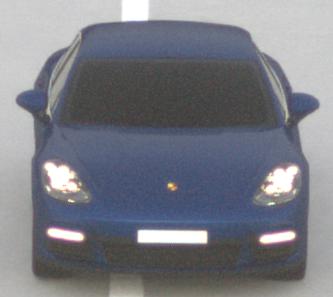
Make: Porsche
Model: Panamera
Detailed model: Panamera (971)
Model produced from: 2016/11
Model produced until: 2018/08
Doors: 5
Color: blue
Road condition: dry road
Daytime: sunrise or sunset
Contrast: low contrast